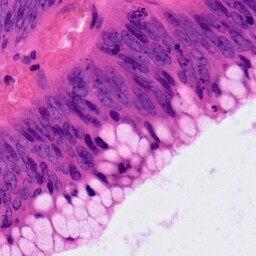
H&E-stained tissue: Colon